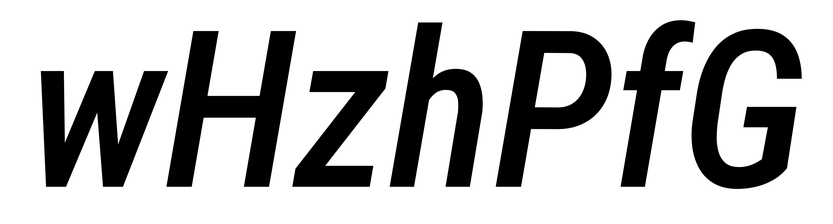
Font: Roboto-Italic_Condensed_Medium_Italic